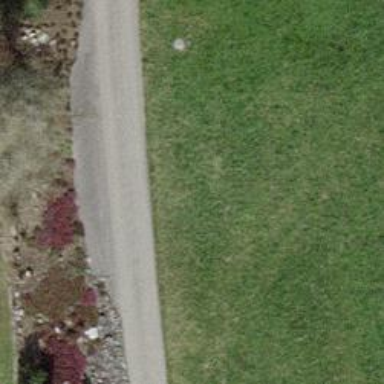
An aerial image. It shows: Passing place on the road.